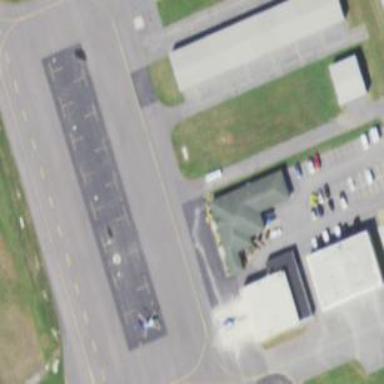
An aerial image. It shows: Apron at the airport with asphalt surface.